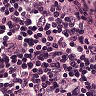
Metastatic tissue present: yes